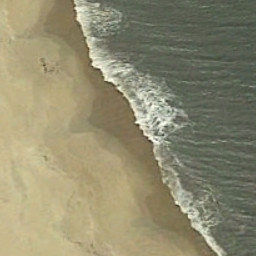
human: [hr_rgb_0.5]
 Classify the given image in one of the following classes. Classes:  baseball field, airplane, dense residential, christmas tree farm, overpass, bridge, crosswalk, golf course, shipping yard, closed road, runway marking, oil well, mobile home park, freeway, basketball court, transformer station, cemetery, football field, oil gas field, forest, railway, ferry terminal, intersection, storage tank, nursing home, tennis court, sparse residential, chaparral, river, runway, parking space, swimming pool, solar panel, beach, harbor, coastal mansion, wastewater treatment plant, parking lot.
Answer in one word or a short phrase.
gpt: beach